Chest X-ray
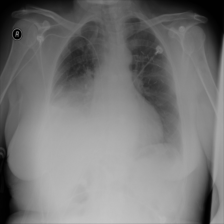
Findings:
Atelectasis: positive
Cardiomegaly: negative
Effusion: positive
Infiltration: negative
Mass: negative
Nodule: negative
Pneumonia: negative
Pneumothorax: negative
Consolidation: negative
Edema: negative
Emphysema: negative
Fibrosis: negative
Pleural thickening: negative
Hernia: negative